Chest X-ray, PA view. Patient: 55 years old, sex M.
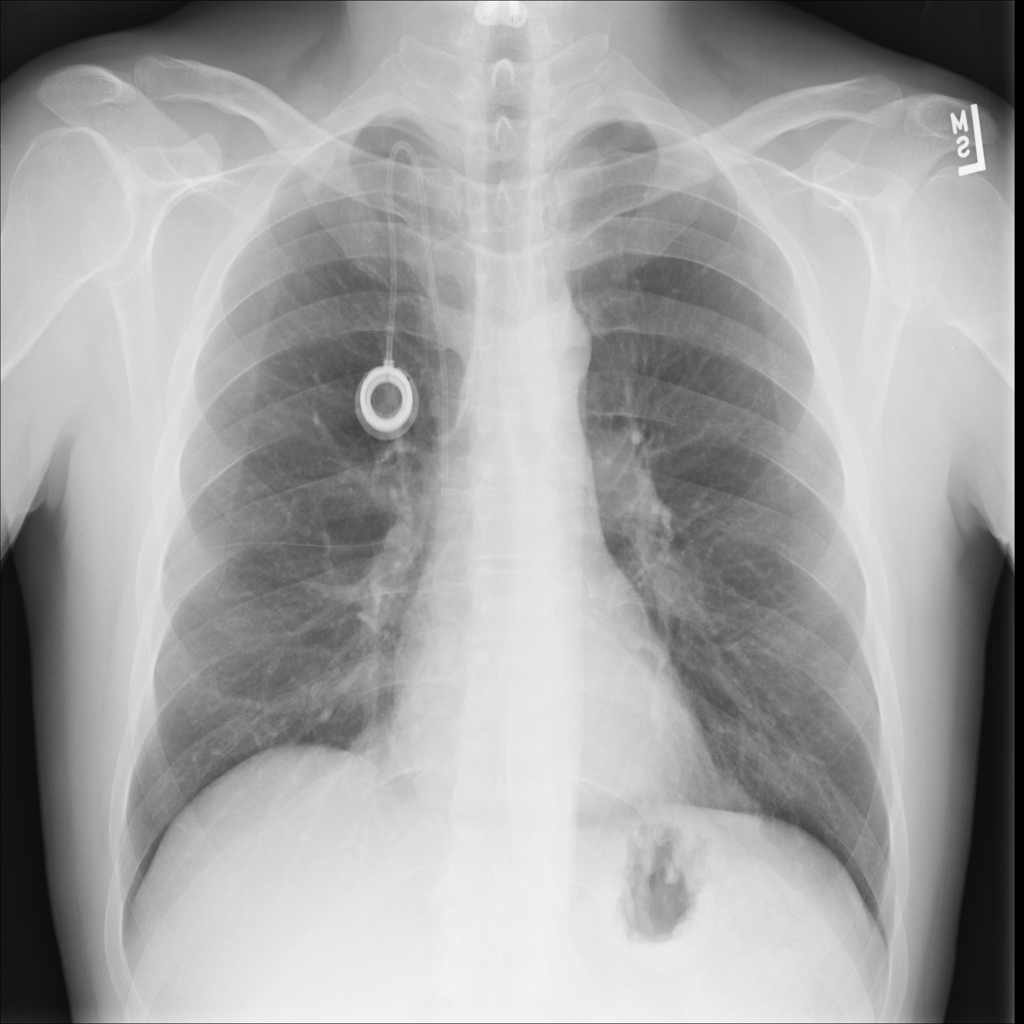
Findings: No Finding